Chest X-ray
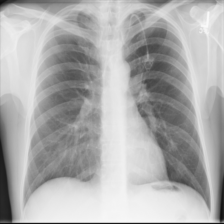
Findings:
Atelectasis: negative
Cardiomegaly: negative
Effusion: negative
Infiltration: positive
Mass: negative
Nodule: negative
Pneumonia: negative
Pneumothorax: negative
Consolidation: negative
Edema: negative
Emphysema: negative
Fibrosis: negative
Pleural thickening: negative
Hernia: negative